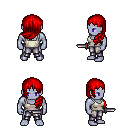
a pixel art fantasy rpg character, male body template, dark elf, purple skin, white pirate shirt, metal pants, red left-swept hairstyle, dagger, four views (front, back, left, right), 2x2 character sprite sheet, small pixel art, hard edges, no anti-aliasing